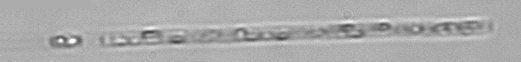
Label: Leptocylindrus